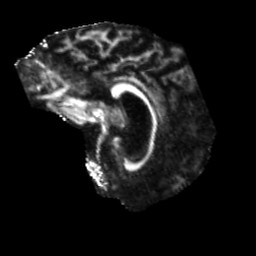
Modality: FA
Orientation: sagittal
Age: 71
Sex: male
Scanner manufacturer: siemens
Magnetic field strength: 3 T
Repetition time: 5.25 s
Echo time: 0.08 s